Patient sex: F
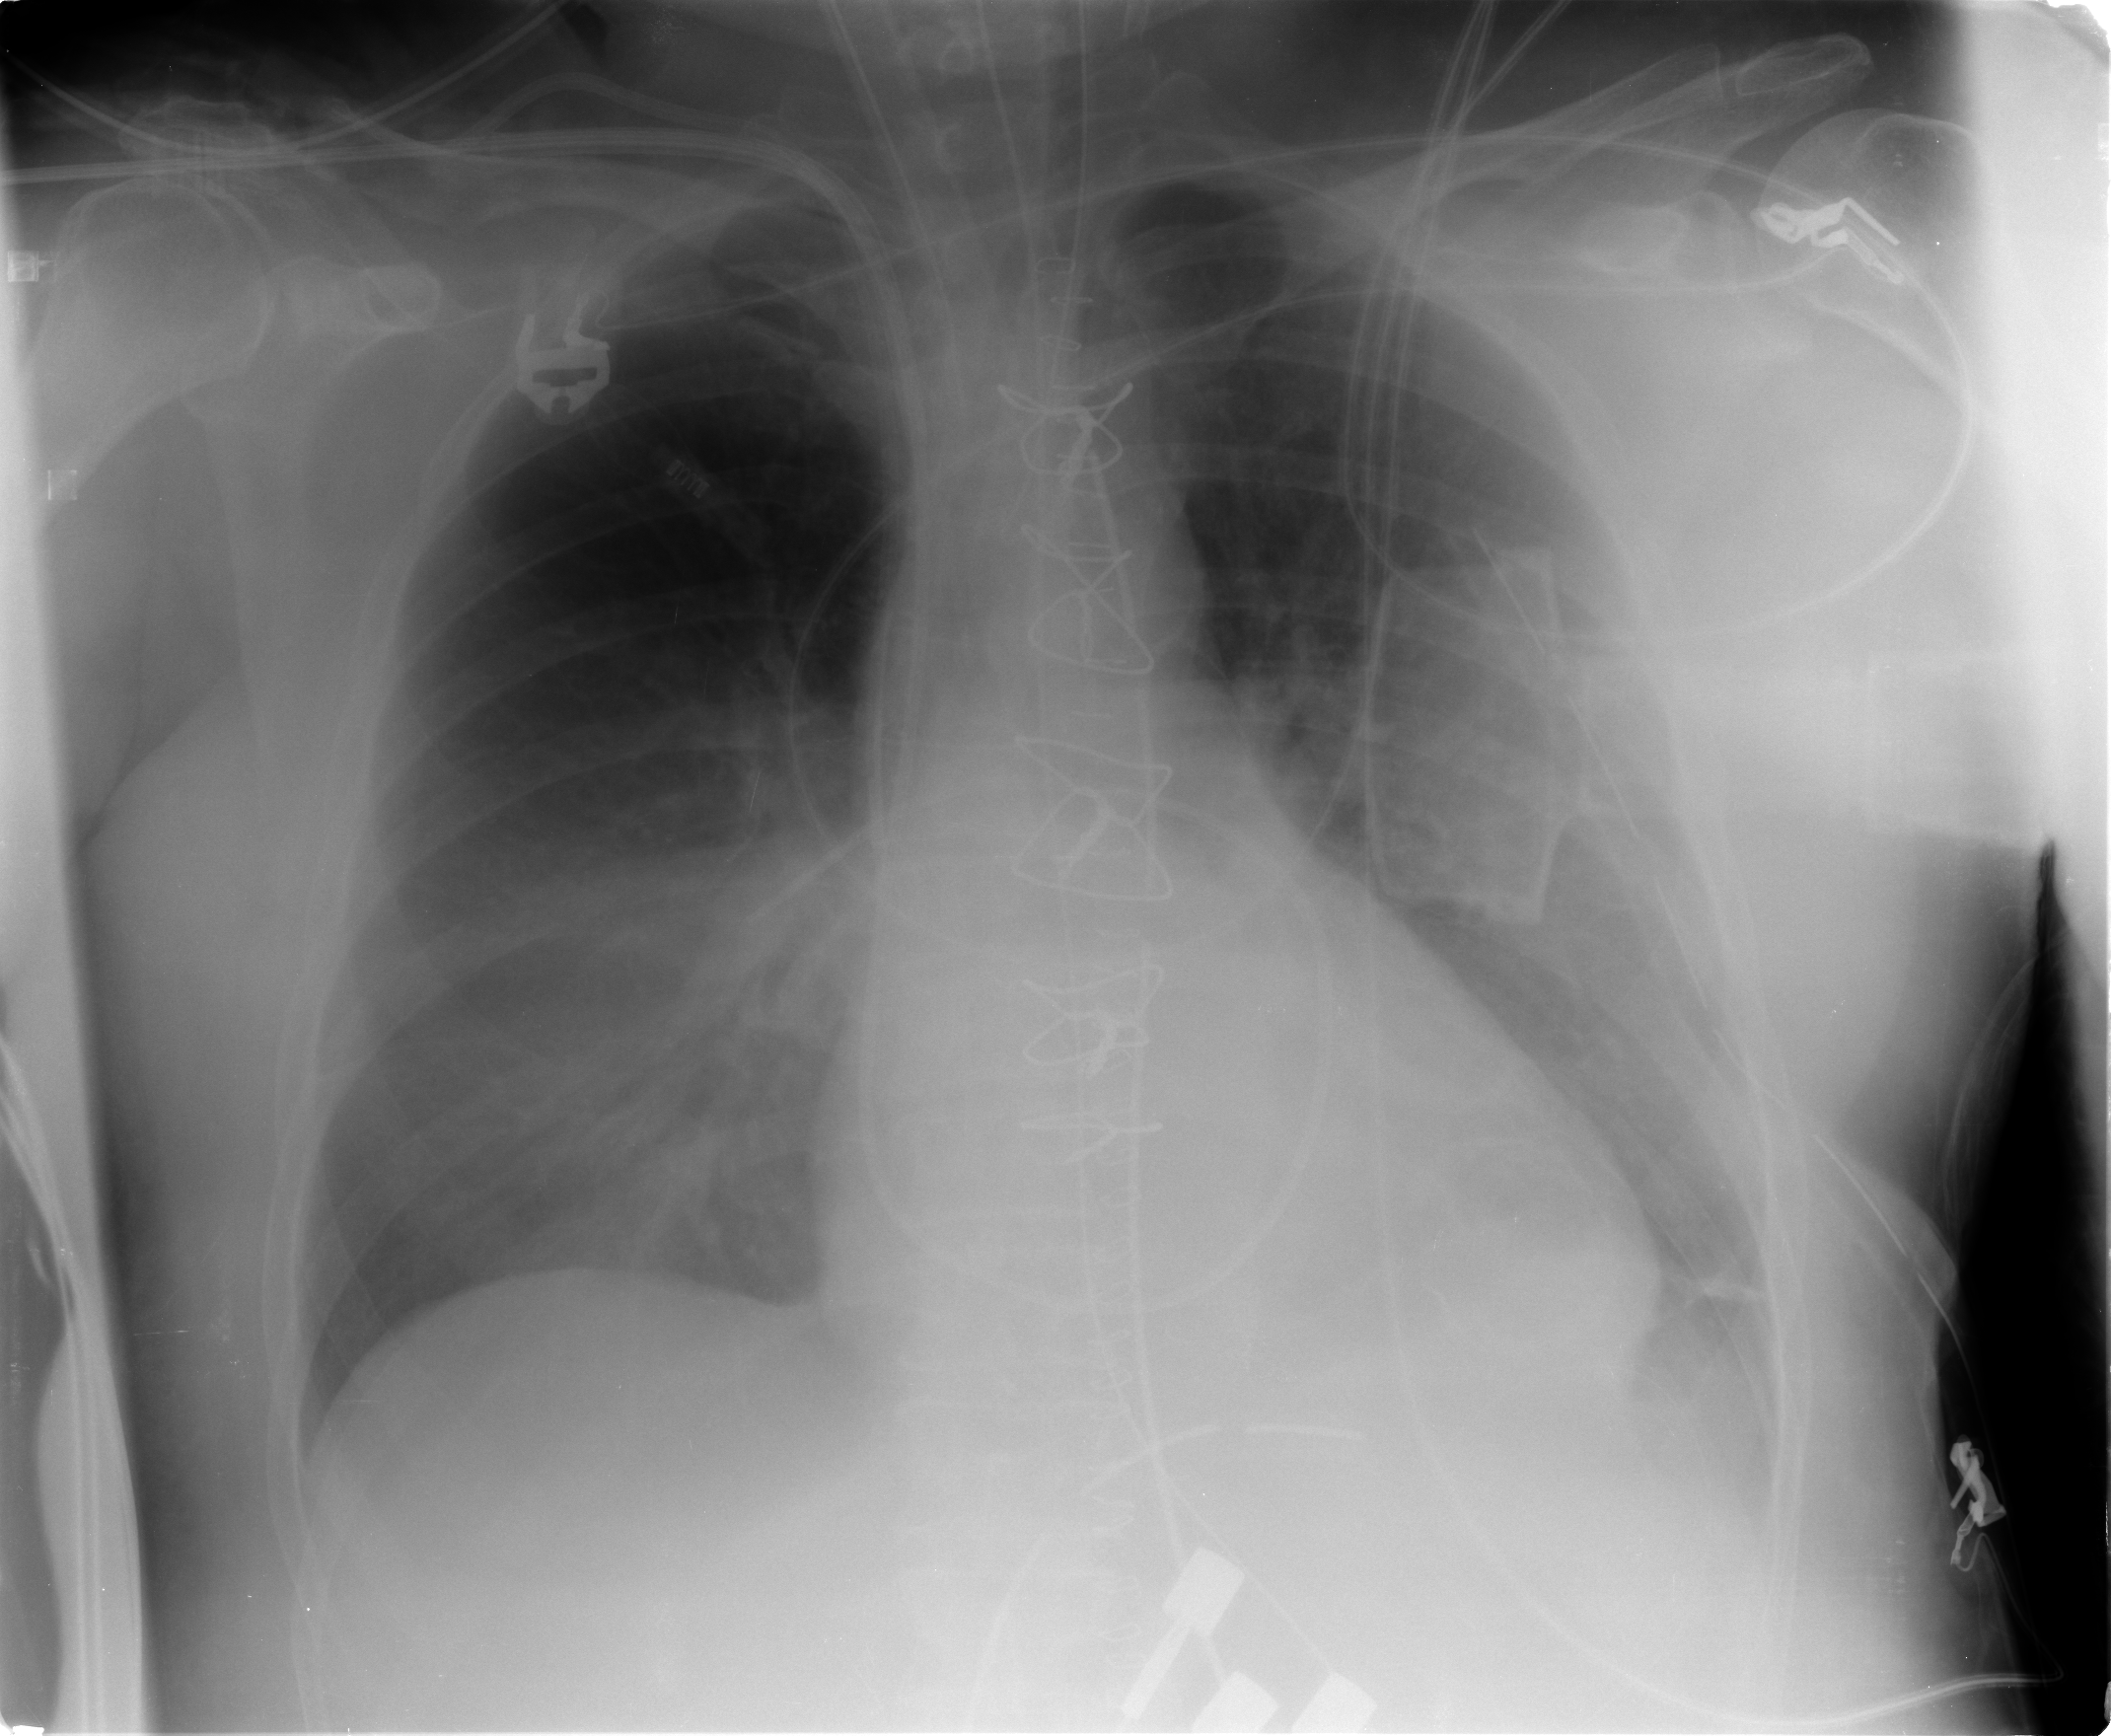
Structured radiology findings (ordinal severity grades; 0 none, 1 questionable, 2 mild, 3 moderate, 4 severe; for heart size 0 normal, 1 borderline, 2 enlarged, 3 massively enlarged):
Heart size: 1
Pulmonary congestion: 1
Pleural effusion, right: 1
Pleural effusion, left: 2
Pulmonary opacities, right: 0
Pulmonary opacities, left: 0
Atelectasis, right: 0
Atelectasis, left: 2